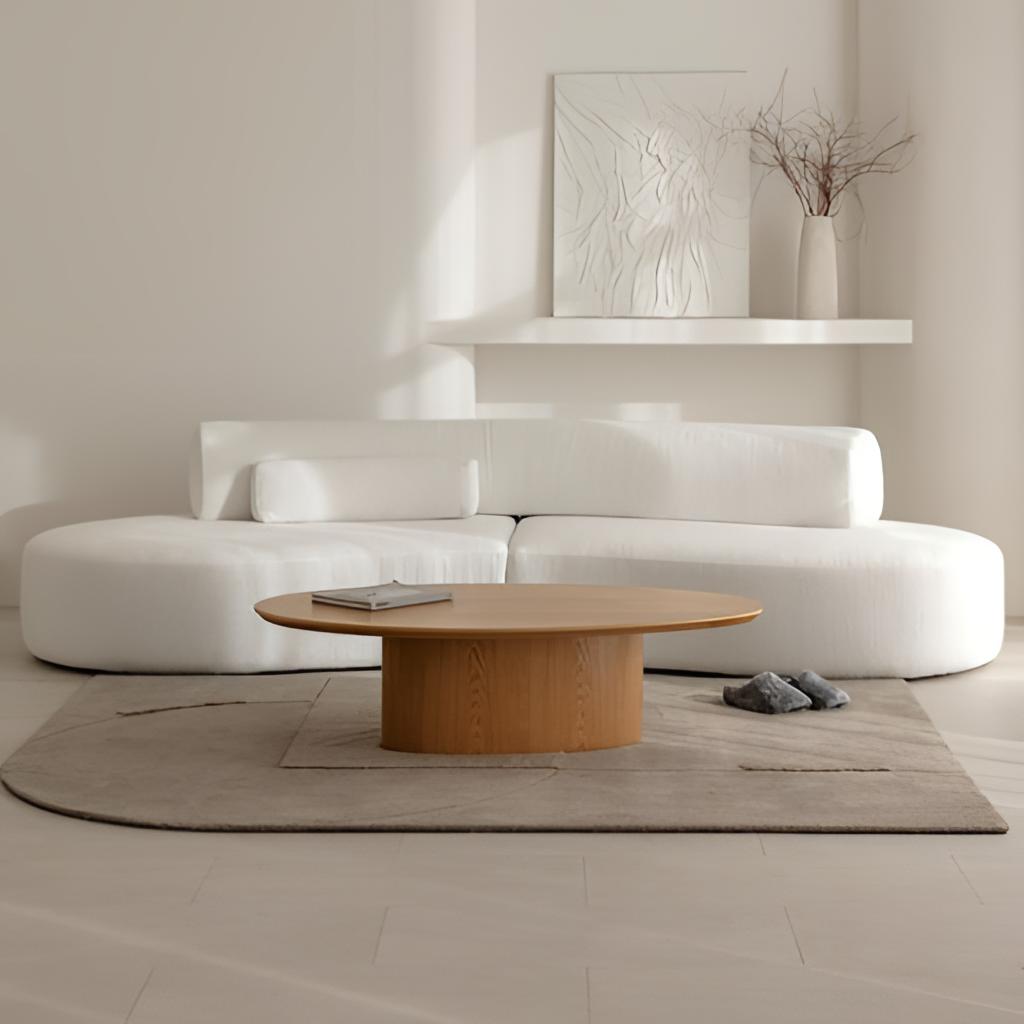
living room, white fabric sectional sofa, paint wallpaper, with solid pattern, tile flooring, with plank pattern, modern